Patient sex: F
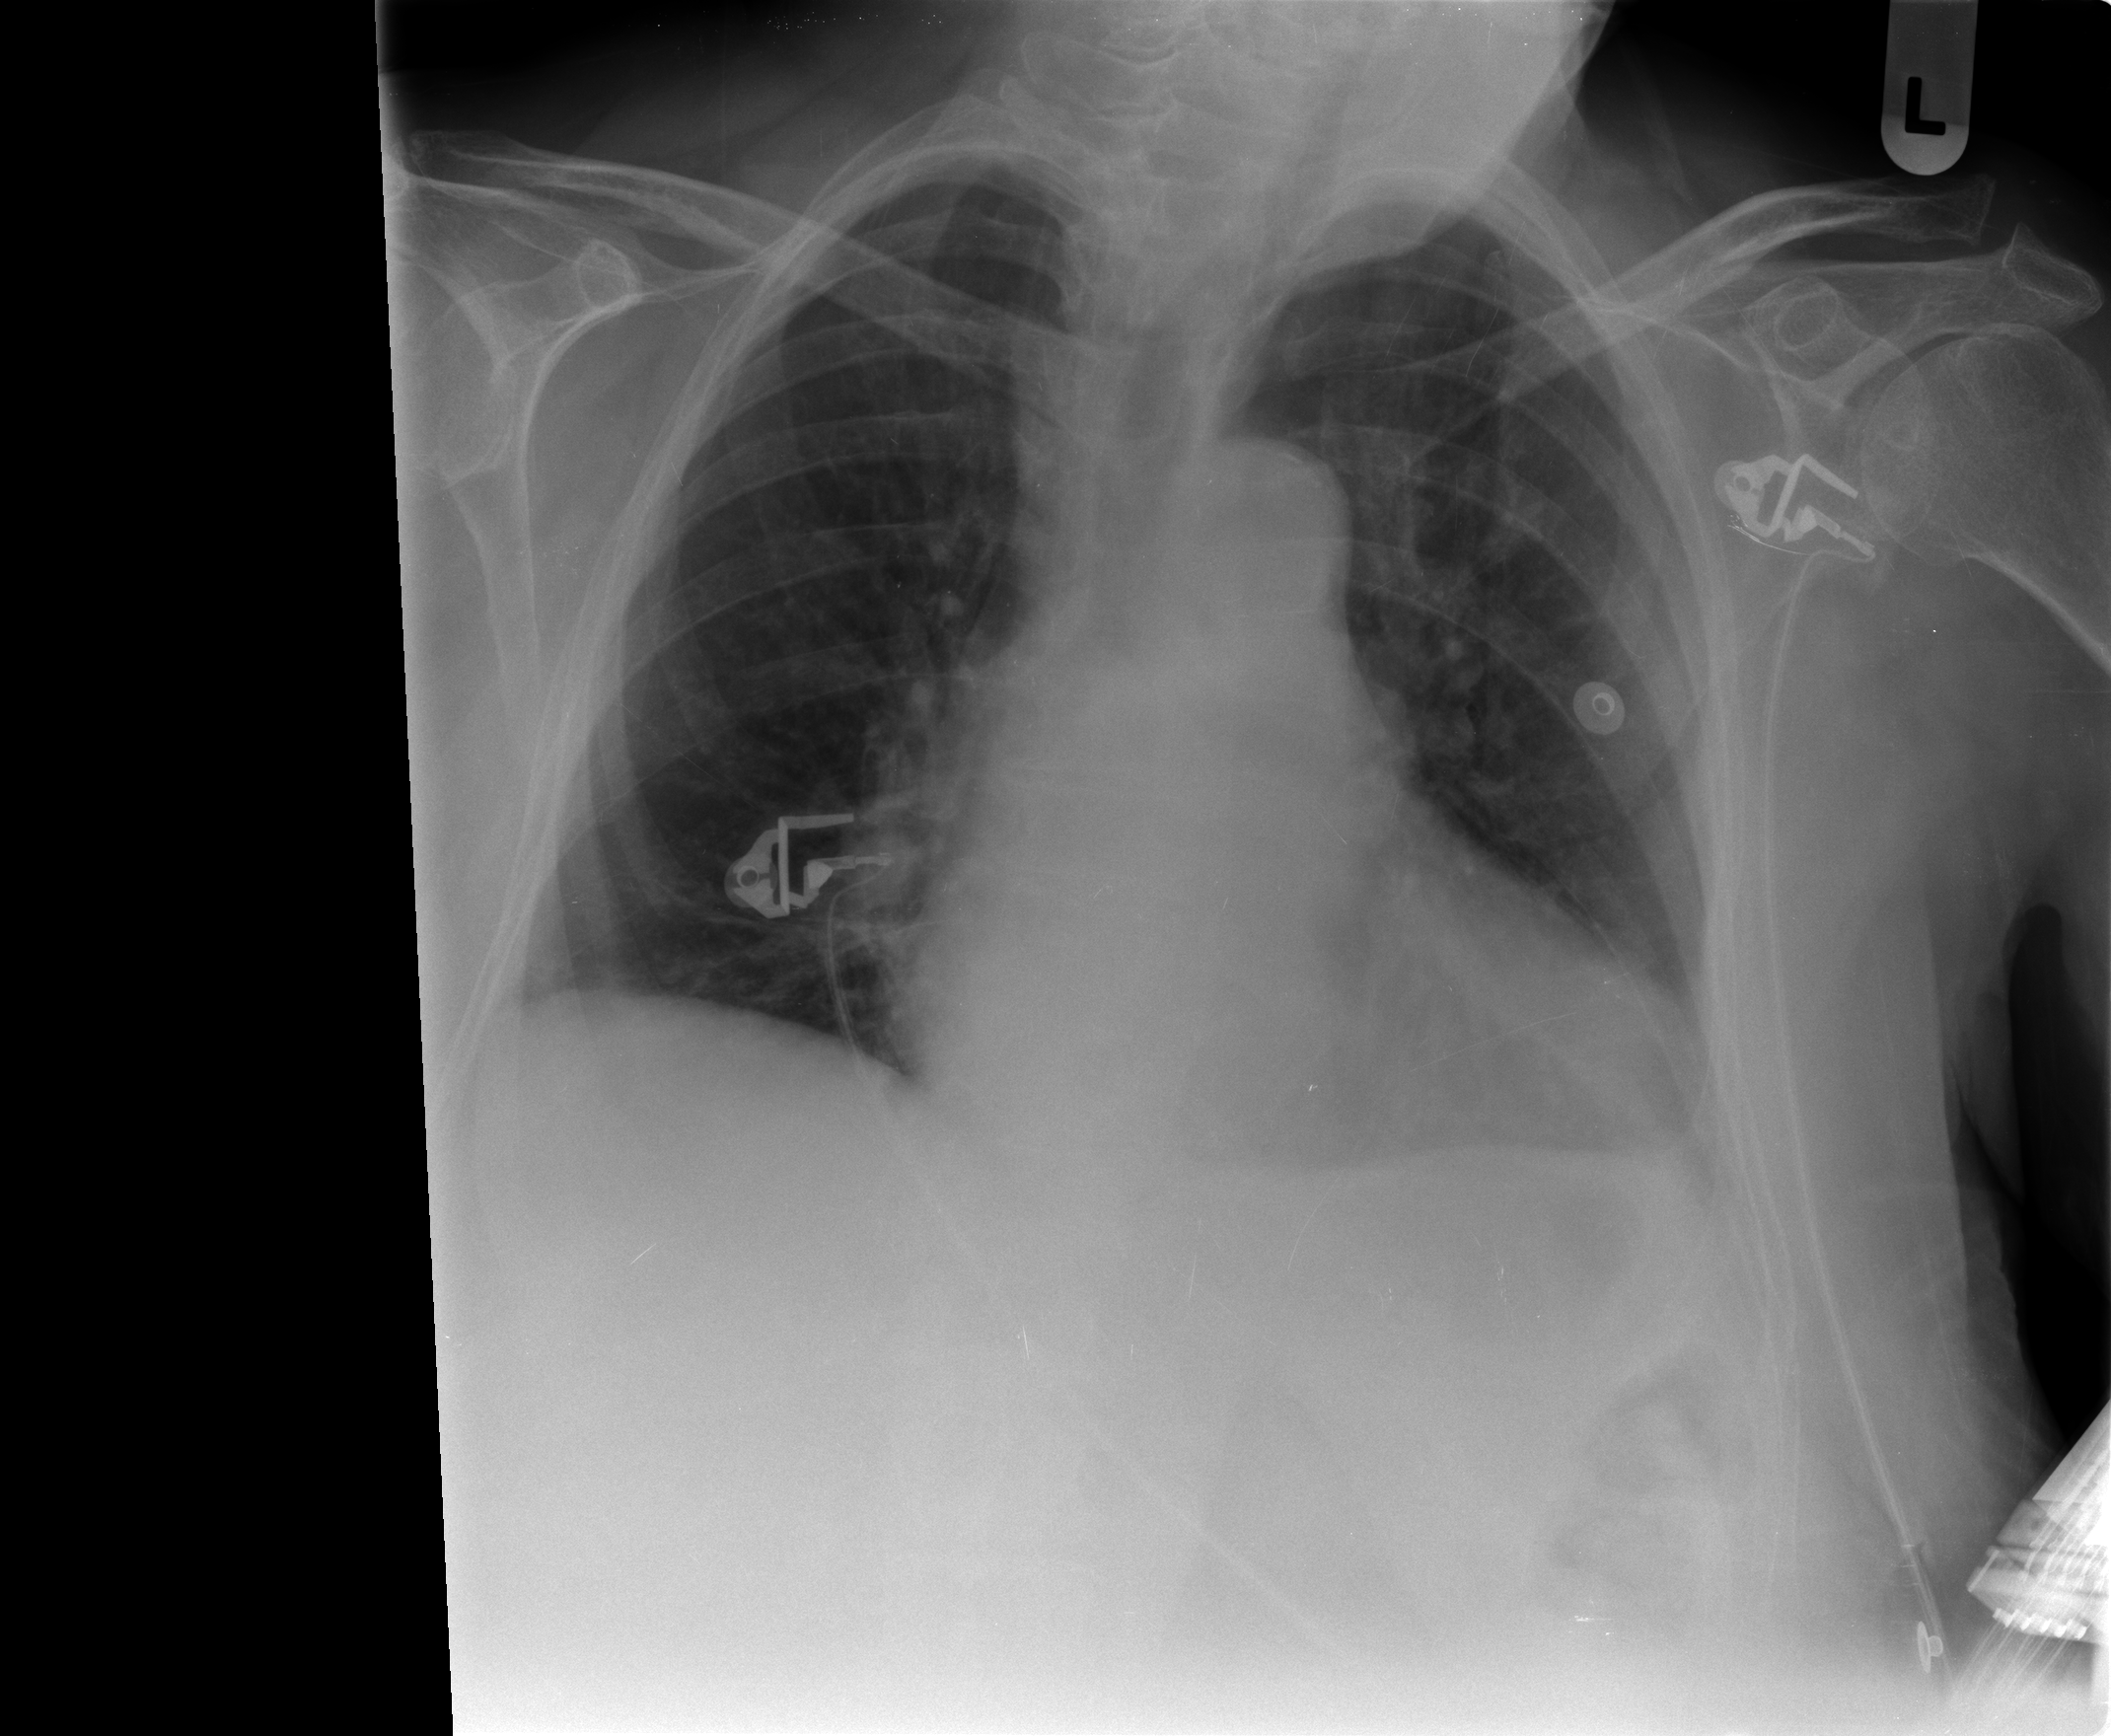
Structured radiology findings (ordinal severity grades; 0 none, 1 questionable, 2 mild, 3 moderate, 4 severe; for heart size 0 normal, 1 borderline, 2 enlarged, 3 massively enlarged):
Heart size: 2
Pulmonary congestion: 0
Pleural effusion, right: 0
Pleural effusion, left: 1
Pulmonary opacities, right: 0
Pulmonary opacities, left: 0
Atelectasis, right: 0
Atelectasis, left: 1